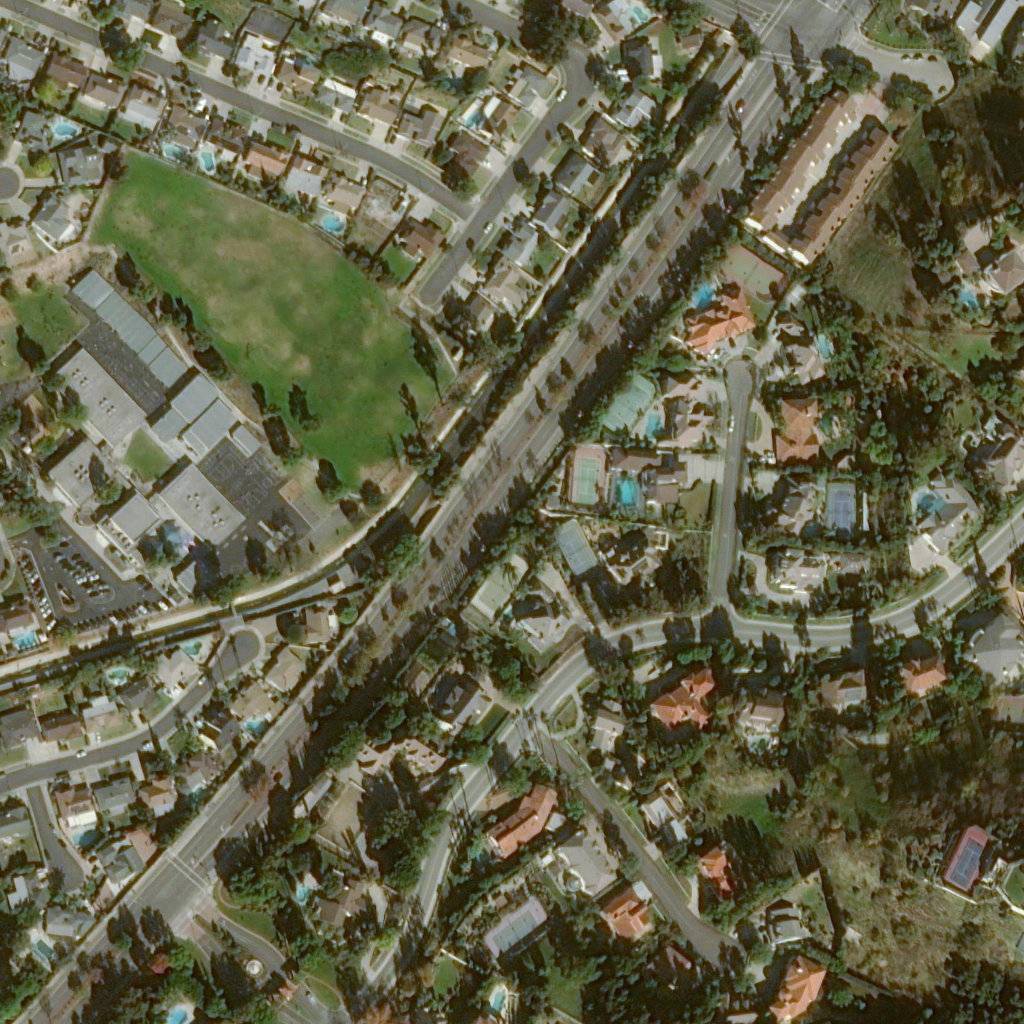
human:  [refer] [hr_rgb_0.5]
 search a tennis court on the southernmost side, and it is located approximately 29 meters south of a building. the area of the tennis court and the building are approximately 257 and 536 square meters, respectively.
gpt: <box>[[47, 88, 52, 93, 0]]</box>